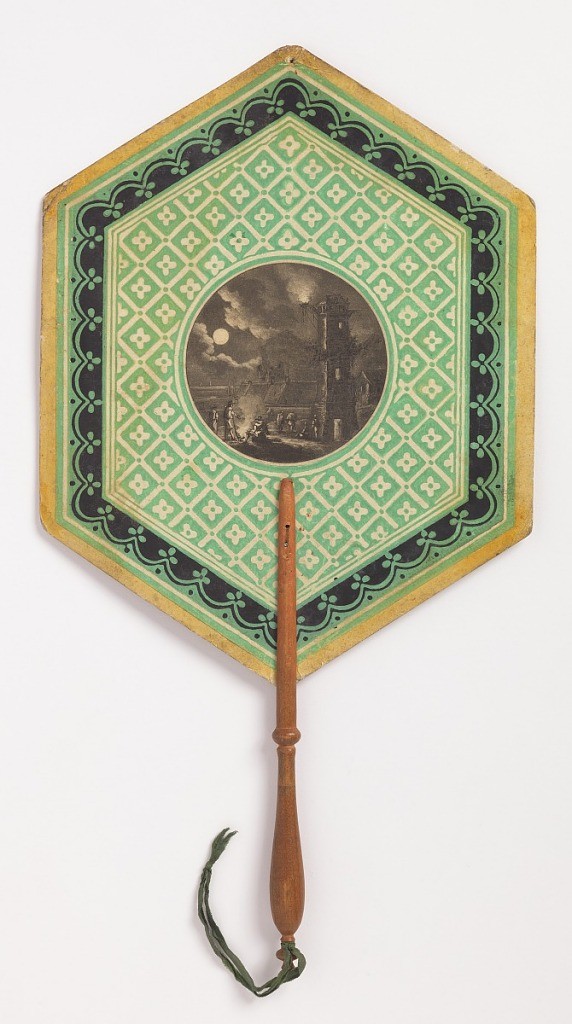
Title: Handscreen
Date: early 19th century
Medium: Block-printed paper leaf with applied lithograph, turned wood handle
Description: Handscreen with hexagonal leaf, block printed with geometric designs in green, black and white. Circular lithograph applied in the center, with a scene of a lighthouse at night, with sailboats, workers, and a full moon. Reverse: circular lithograph of a cherub on a lion's back, surrounded by block-printed geometric borders in green and white.